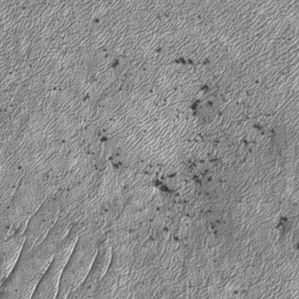
Label: frost